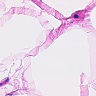
Metastatic tissue present: no